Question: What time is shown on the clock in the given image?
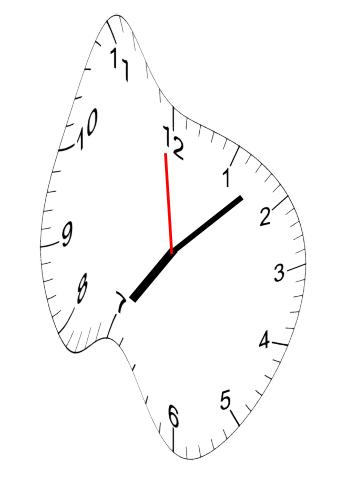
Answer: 07:07:59